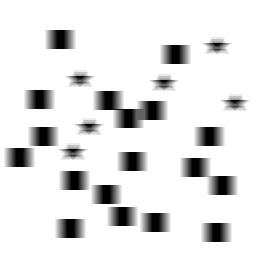
Squares: 18
Triangles: 0
Stars: 6
Total shapes: 24